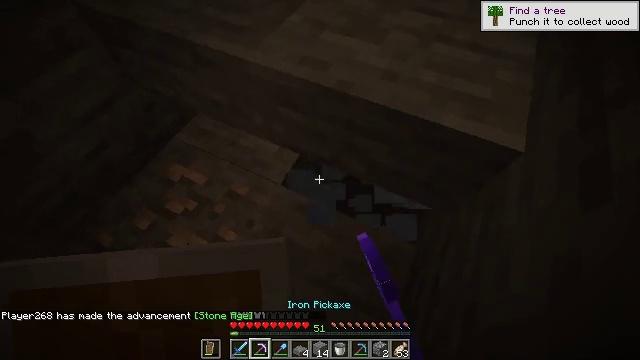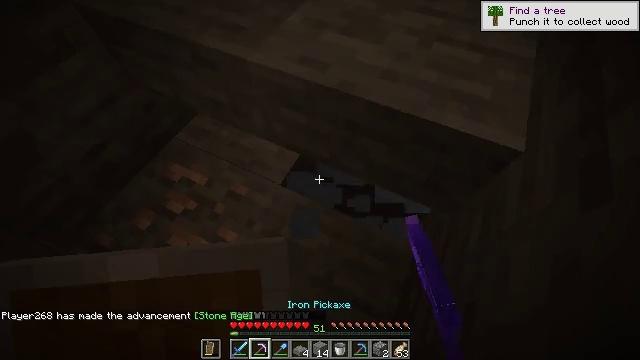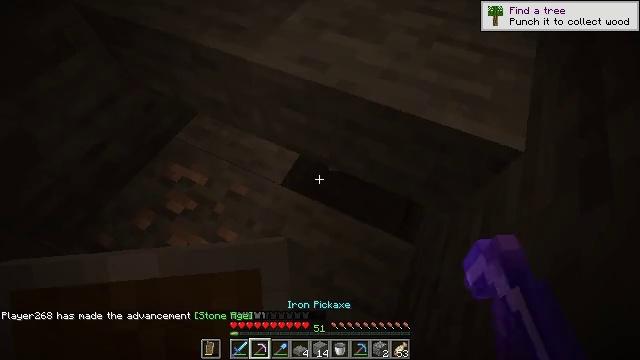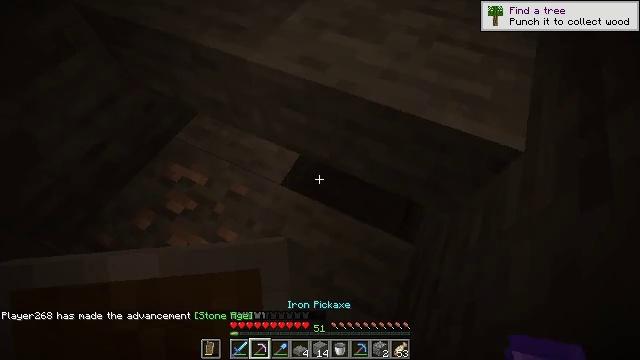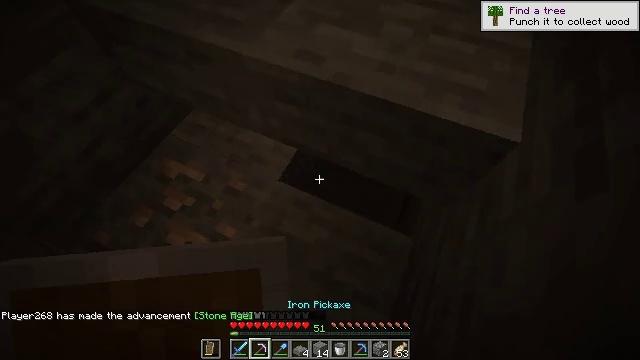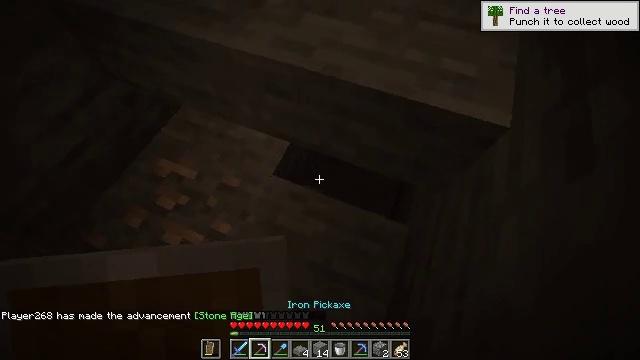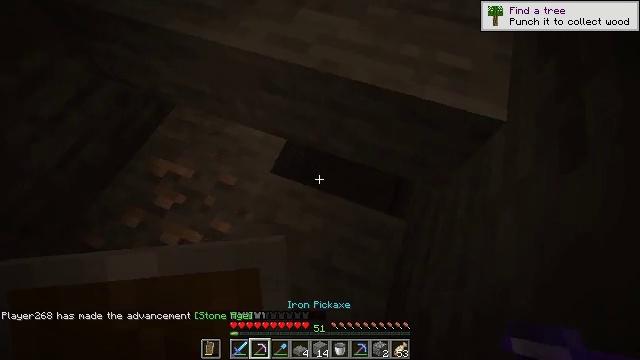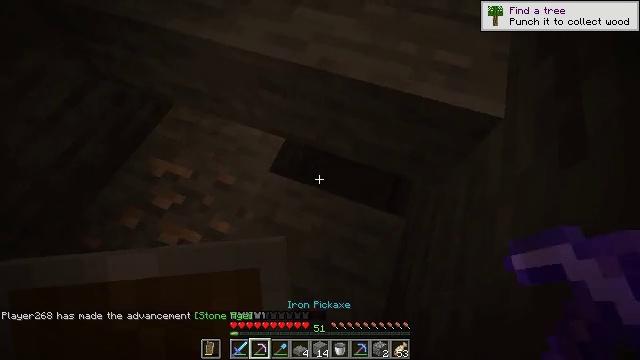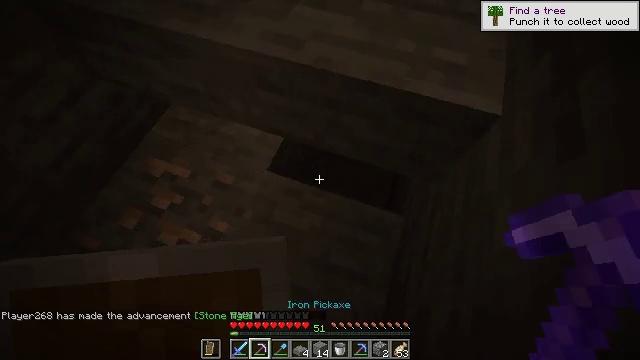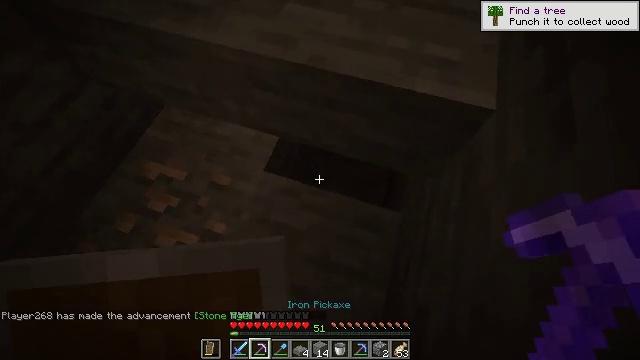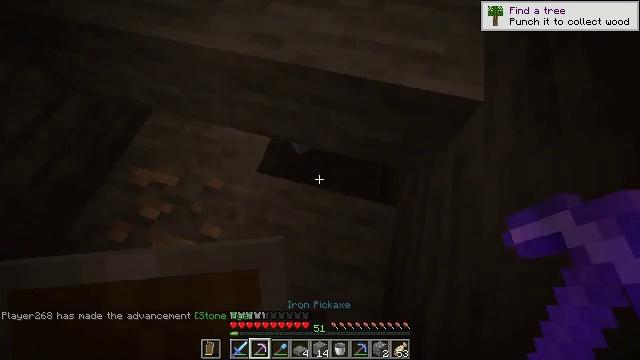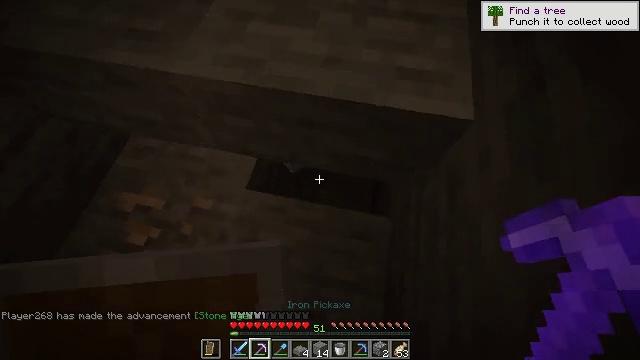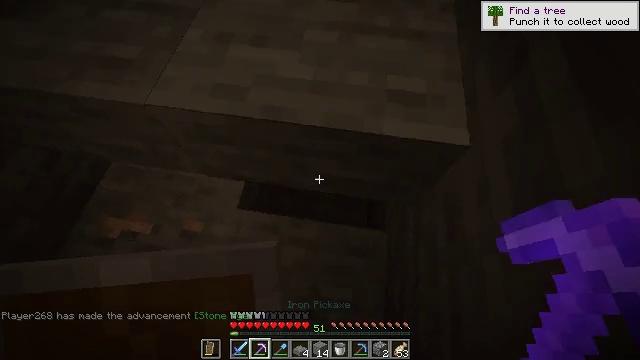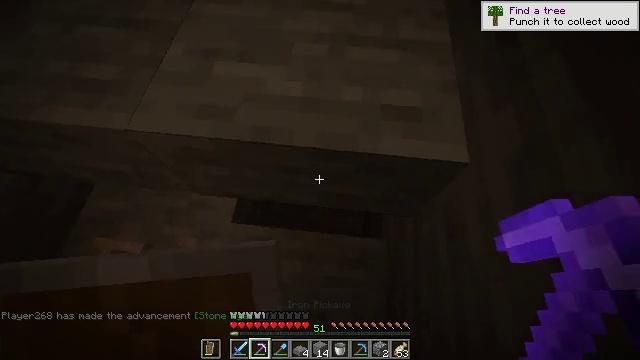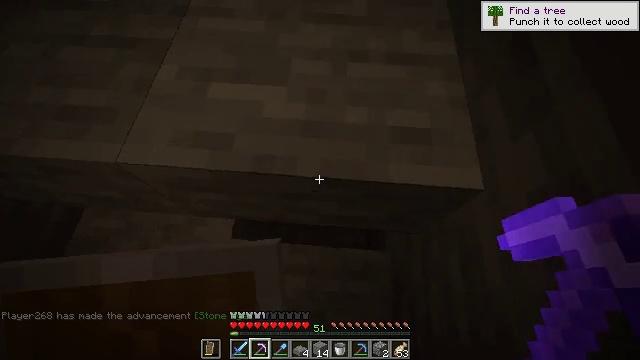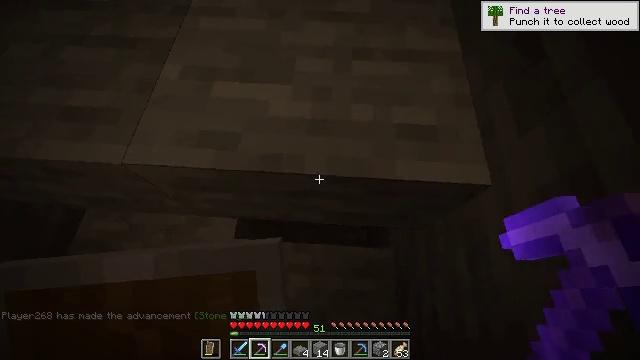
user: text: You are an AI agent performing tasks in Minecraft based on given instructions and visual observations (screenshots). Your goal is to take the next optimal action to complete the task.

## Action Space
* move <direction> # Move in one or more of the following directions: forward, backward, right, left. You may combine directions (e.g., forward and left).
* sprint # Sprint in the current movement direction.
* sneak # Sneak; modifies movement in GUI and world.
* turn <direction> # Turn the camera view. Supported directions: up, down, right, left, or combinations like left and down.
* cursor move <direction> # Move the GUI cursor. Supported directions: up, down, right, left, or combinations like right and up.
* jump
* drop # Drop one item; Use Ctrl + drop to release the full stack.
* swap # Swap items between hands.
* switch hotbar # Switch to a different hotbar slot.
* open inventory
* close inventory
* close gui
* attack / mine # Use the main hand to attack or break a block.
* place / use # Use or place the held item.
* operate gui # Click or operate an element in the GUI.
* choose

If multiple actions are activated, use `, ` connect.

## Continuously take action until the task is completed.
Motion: motion action
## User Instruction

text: Gather stone slabs for reuse.
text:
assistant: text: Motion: no_op
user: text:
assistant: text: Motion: no_op
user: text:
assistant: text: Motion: no_op
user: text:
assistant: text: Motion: turn right and down
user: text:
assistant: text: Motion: turn right and down
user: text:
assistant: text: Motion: turn right
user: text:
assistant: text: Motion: no_op
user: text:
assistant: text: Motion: no_op
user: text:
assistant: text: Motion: turn right
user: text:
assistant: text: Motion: turn right
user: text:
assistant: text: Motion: move forward, turn right
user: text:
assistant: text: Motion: move forward, turn right
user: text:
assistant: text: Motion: move forward, turn right
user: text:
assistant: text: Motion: move forward, turn right
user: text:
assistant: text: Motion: move forward
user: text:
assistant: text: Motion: no_op
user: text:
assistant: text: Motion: no_op
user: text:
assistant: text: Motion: no_op
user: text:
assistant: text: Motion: no_op
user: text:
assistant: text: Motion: sneak
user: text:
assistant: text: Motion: sneak
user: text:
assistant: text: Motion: sneak
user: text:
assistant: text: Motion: sneak
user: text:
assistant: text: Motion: sneak
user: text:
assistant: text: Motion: sneak
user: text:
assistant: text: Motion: sneak
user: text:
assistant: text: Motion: sneak
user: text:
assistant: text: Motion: sneak
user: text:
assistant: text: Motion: sneak
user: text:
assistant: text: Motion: no_op